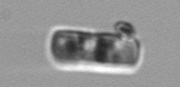
Label: Guinardia_delicatula